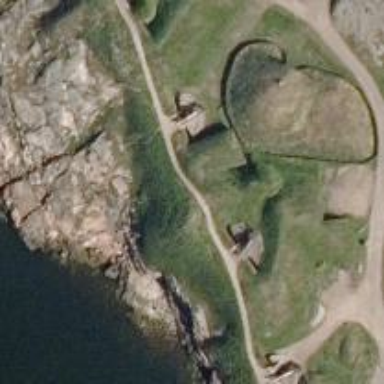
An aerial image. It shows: Attraction site featuring historic military bunker with cannon.